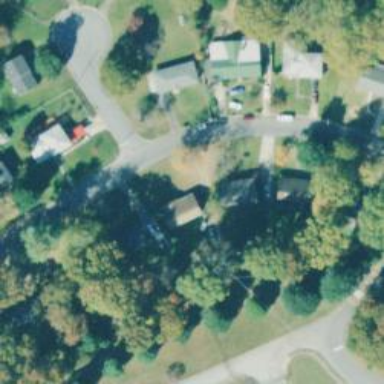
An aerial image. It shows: Neighborhood.